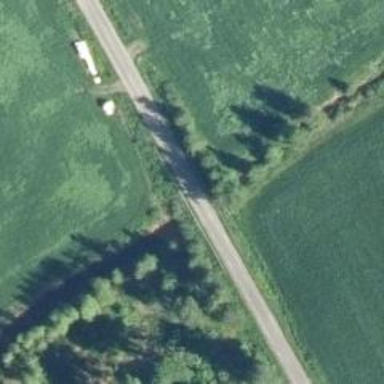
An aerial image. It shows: Culvert tunnel.